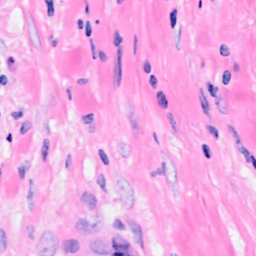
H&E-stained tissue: Breast